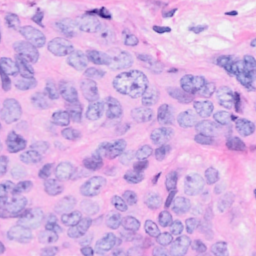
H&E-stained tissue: Breast